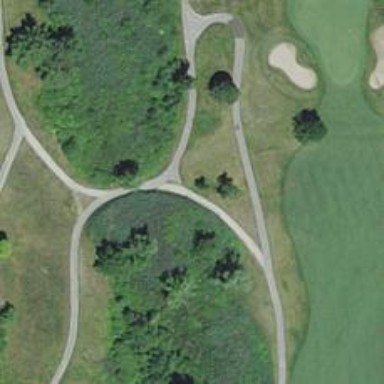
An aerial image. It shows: Path used for both walking and golf.